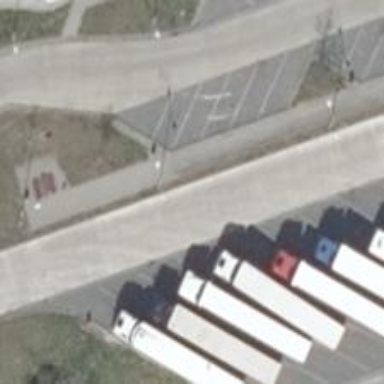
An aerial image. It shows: Asphalt parking aisle off service road.